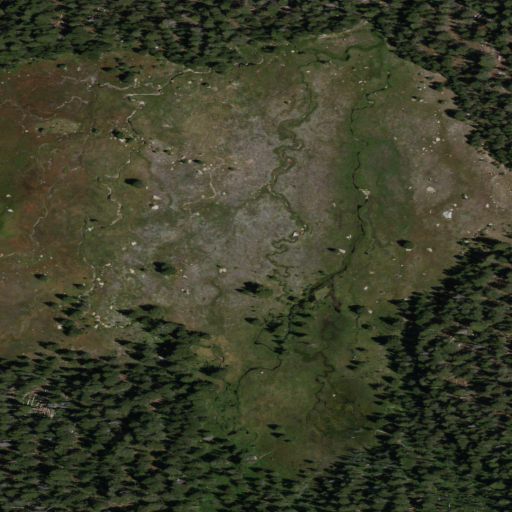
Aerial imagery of plain(s) in California named Manse Meadow containing herbaceous wetlands and evergreen forest